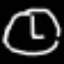
Label: clock